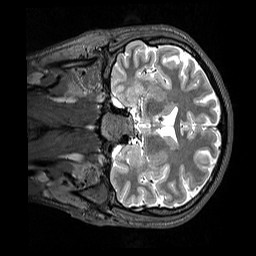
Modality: T2w
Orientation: coronal
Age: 24
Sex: male
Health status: healthy
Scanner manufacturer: siemens
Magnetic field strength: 3 T
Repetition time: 3.2 s
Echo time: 0.568 s